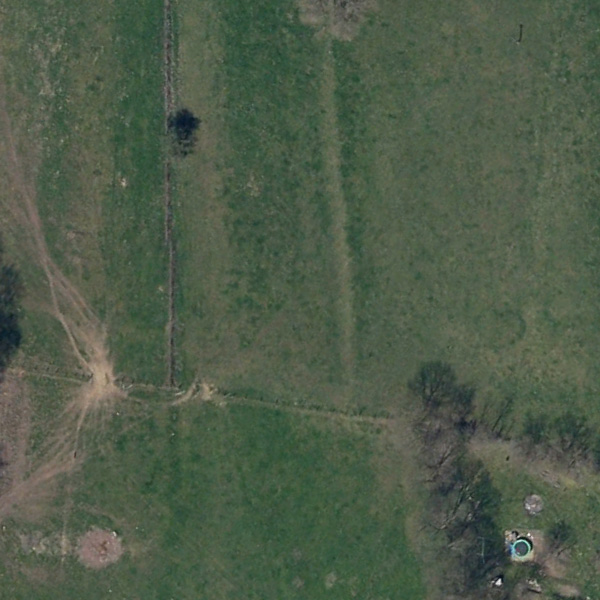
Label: Meadow